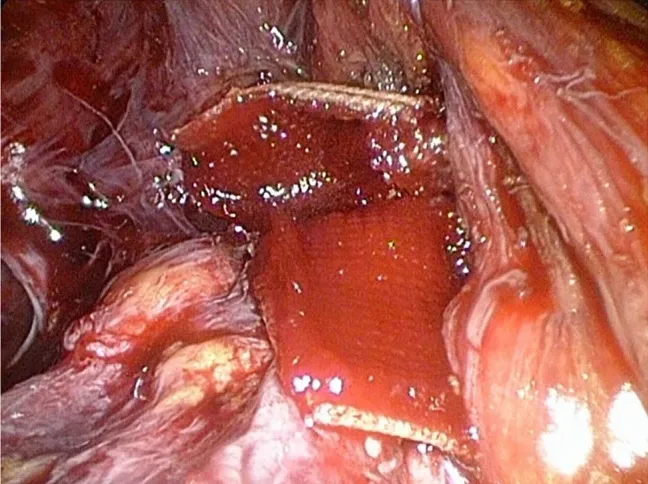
The defect is sutured (not shown) and additionally covered by a hemostatic patch (Veriset, Covidien).
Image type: medical_photograph (other_medical_photograph)